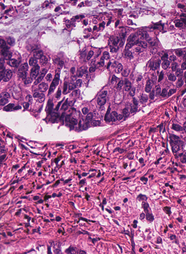
Tumor epithelial tissue: yes
Tumor-associated stroma tissue: yes
Normal tissue: no